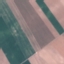
Land use / land cover: AnnualCrop